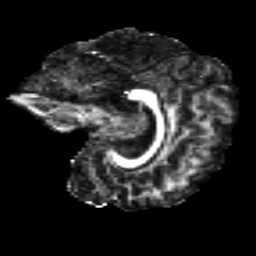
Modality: FA
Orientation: sagittal
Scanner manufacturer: siemens
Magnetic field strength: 3 T
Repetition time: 4.16 s
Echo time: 0.0806 s